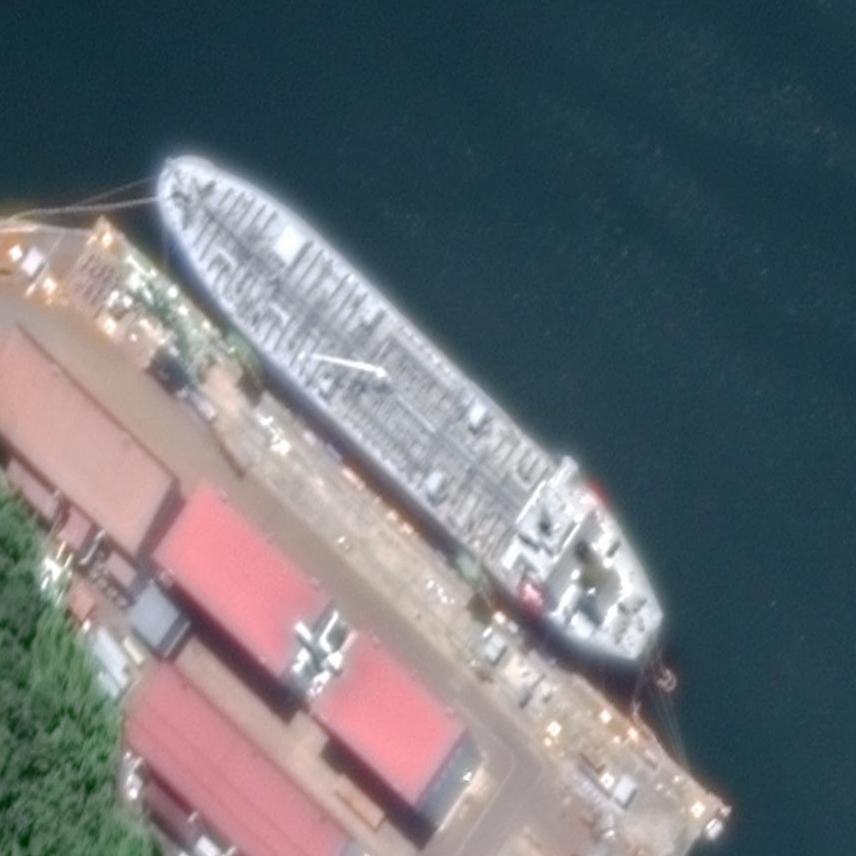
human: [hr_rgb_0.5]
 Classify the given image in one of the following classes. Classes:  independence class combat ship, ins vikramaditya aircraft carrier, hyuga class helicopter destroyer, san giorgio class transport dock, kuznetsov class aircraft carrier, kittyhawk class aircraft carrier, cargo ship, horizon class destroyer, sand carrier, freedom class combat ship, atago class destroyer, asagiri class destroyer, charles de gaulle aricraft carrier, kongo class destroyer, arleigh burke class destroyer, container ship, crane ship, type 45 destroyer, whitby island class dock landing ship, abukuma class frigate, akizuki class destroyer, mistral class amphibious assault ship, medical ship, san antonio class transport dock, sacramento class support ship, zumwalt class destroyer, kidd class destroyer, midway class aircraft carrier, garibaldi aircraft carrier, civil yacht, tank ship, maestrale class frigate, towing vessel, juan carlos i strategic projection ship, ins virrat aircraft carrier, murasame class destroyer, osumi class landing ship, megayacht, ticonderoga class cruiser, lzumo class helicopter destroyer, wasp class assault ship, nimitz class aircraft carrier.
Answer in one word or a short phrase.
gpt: Tank ship